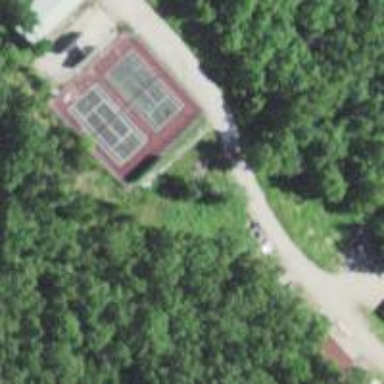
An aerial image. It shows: Tennis court on pitch.